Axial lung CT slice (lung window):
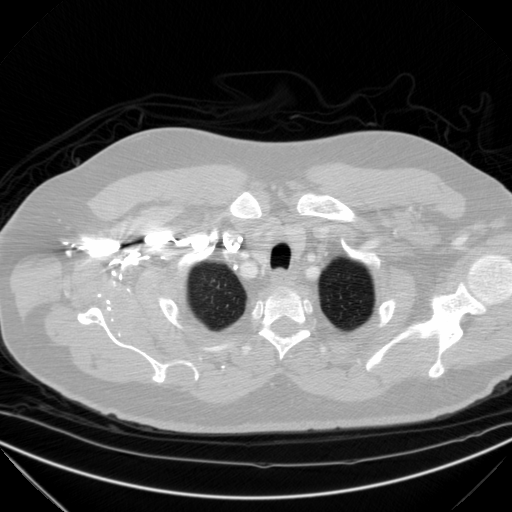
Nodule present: no